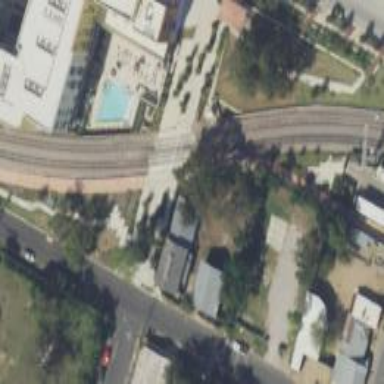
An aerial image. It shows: Railway crossing.